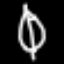
Label: leaf